Question: I created a simple menu in Java, but I can't figure out how to change the size of a button.
My menu looks like this:

I want the last button to have same size like other buttons.
'''
tlacTisk.setSize(10,10);
tlacTisk.setPreferredSize(10,10);
'''
doesn't work.
Code, where I created buttons and box:
'''
JButton tlacSVG = new JButton();
tlacSVG.setText("Export do SVG");
tlacSVG.addActionListener(new ActionListener()
{
@Override
public void actionPerformed(ActionEvent e)
{
exportujSVG();
}
});
JButton tlacPNG = new JButton();
tlacPNG.setText("Export do PNG");
tlacPNG.addActionListener(new ActionListener()
{
@Override
public void actionPerformed(ActionEvent e)
{
exportujPNG();
}
});
JButton tlacTisk = new JButton();
tlacTisk.setText("Tisk...");
tlacTisk.setPreferredSize(new Dimension(50, 25));
tlacTisk.addActionListener(new ActionListener()
{
@Override
public void actionPerformed(ActionEvent e)
{
tiskni();
}
});
Box boxTlacitek = Box.createVerticalBox();
boxTlacitek.add(Box.createVerticalStrut(5));
boxTlacitek.add(tlacSVG);
boxTlacitek.add(Box.createVerticalStrut(10));
boxTlacitek.add(tlacPNG);
boxTlacitek.add(Box.createVerticalStrut(10));
boxTlacitek.add(tlacTisk);
boxTlacitek.setBorder(BorderFactory.createTitledBorder("Menu"));
okno.add(boxTlacitek, BorderLayout.EAST);
'''
Can you give me advice how I can change size? Thanks.
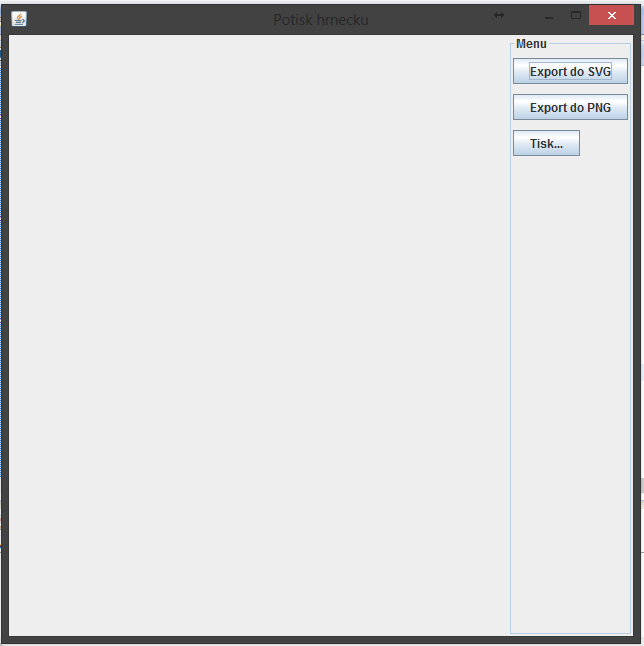
Answer: Different layouts managers treat preferred size differently. Also, setting size with 'setSize()' is not a good idea. Let the layout manager do the layout for you. See <URL> for more details and examples.
For example you can create a separate panel that holds the buttons. Set its layout to 'GridLayout'. In this layout the components takes all the available space within its cell, and each cell is exactly the same size. Add this panel to the container. See <URL> for examples.
Here is a simple demo of 'GridLayout' and 'GridBagLayout' :

'''
import java.awt.*;
import javax.swing.*;
public class DemoButtons {
public DemoButtons() {
final JFrame frame = new JFrame("Demo buttons");
frame.setDefaultCloseOperation(JFrame.EXIT_ON_CLOSE);
JPanel buttonPanel = new JPanel(new GridLayout(3, 1));
buttonPanel.add(new JButton("Export do SVG"));
buttonPanel.add(new JButton("Export do PNG"));
buttonPanel.add(new JButton("Tisk..."));
JPanel east = new JPanel(new GridBagLayout());
GridBagConstraints gbc = new GridBagConstraints();
gbc.anchor = GridBagConstraints.NORTH;
gbc.weighty = 1;
east.add(buttonPanel, gbc);
JPanel center = new JPanel(){
@Override
public Dimension getPreferredSize() {
return new Dimension(200, 200);
}
};
center.setBorder(BorderFactory.createLineBorder(Color.BLACK));
frame.add(east, BorderLayout.EAST);
frame.add(center);
frame.pack();
frame.setVisible(true);
}
public static void main(String[] args) {
try {
UIManager.setLookAndFeel(UIManager.getSystemLookAndFeelClassName());
} catch (Exception e) {
e.printStackTrace();
}
SwingUtilities.invokeLater(new Runnable() {
@Override
public void run() {
new DemoButtons();
}
});
}
}
'''